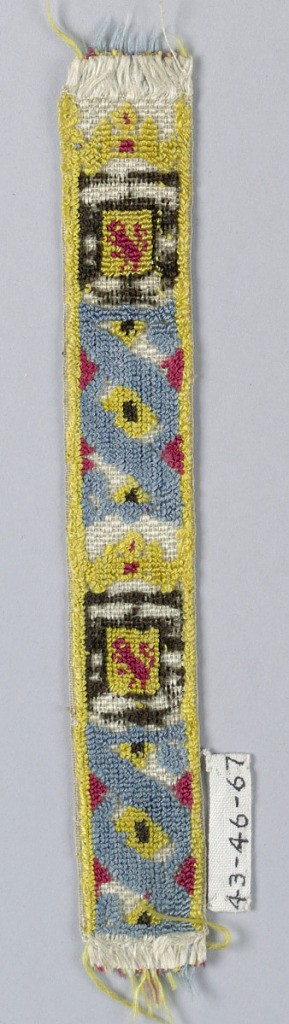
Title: Trimming
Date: early 19th century
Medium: White and colored silk in uncut voided velvet weave.
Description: Crowned shield showing a lion rampant, red, yellow, and black; alternating with an ornament composed of interlacing band in blue with dots in red and yellow.